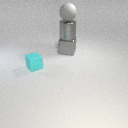
large gray rubber sphere above large gray metal cylinder